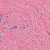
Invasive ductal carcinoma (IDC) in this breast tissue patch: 0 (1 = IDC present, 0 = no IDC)